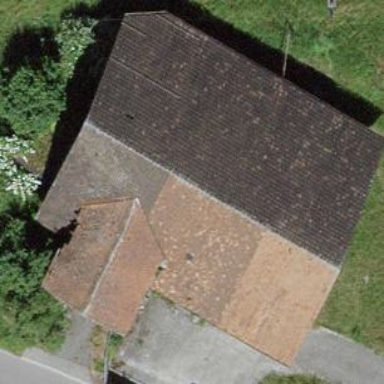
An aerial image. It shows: Barn.